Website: crate-barrel
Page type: cart
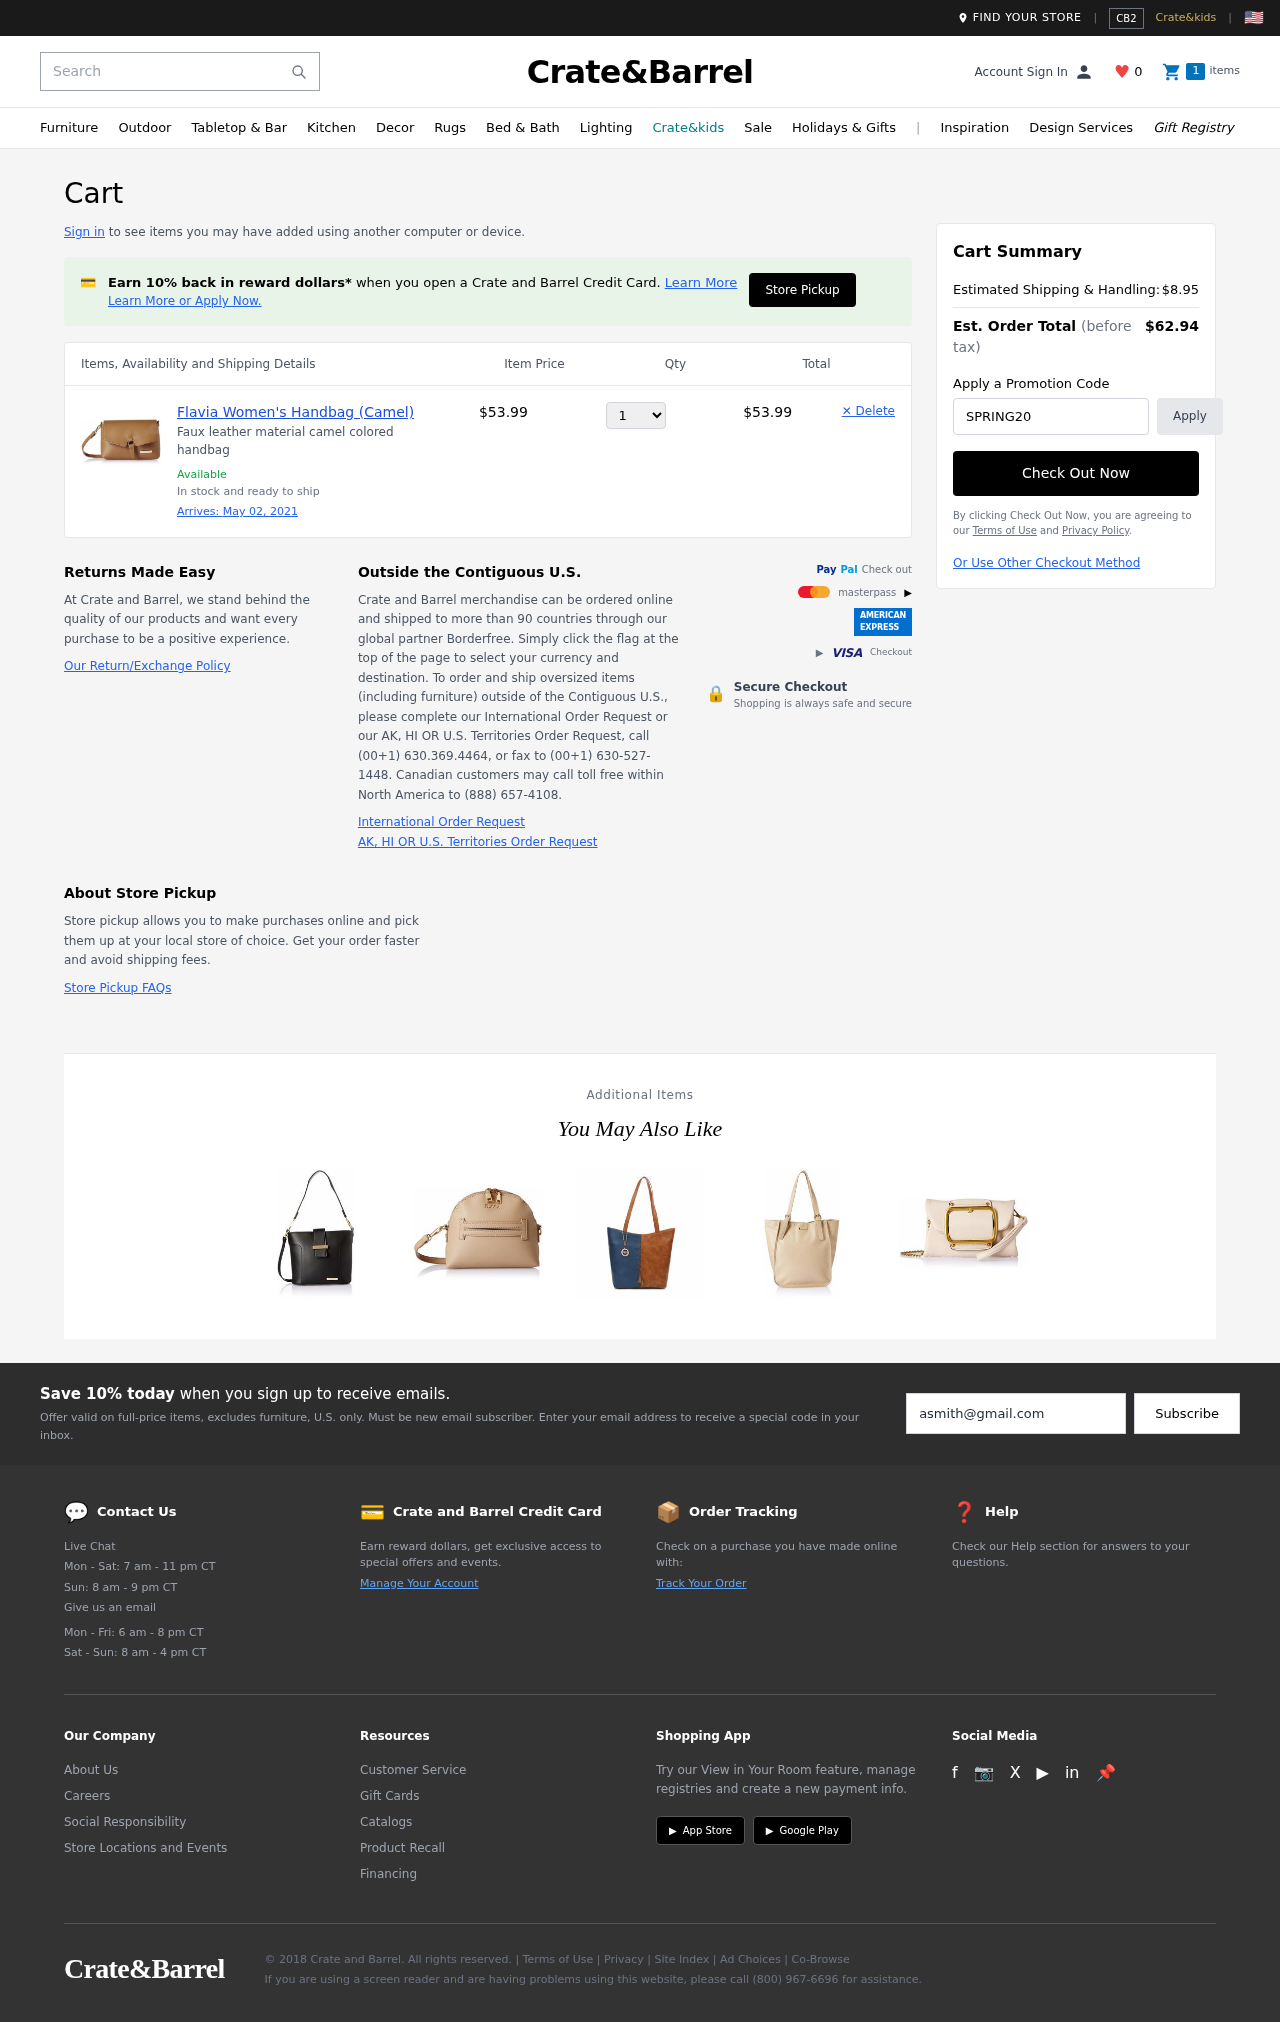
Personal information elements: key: PII_PROMO_CODE
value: SPRING20
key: PII_EMAIL
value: asmith@gmail.com
Product elements: key: PRODUCT1_DESC
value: Faux leather material camel colored handbag
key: PRODUCT1_NAME
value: Flavia Women's Handbag (Camel)
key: PRODUCT1_PRICE
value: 53.99
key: PRODUCT1_QUANTITY
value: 1
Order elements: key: ORDER_DELIVERY_DATE
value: May 02, 2021
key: ORDER_SUBTOTAL
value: $53.99
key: ORDER_SHIPPING_COST
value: $8.95
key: ORDER_TOTAL
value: $62.94